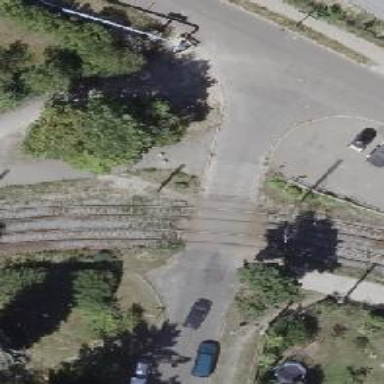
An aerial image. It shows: Tram level crossing on the railway.